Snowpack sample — Loveland Pass, Silver Plume, Colorado, USA (12/14/25, 10:50 AM MST)
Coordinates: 39.664, -105.882
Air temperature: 36 °F
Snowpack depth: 67 cm
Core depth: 30 cm
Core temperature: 42.8 °F
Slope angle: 6°, slope face: 326°
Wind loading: low
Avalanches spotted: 0
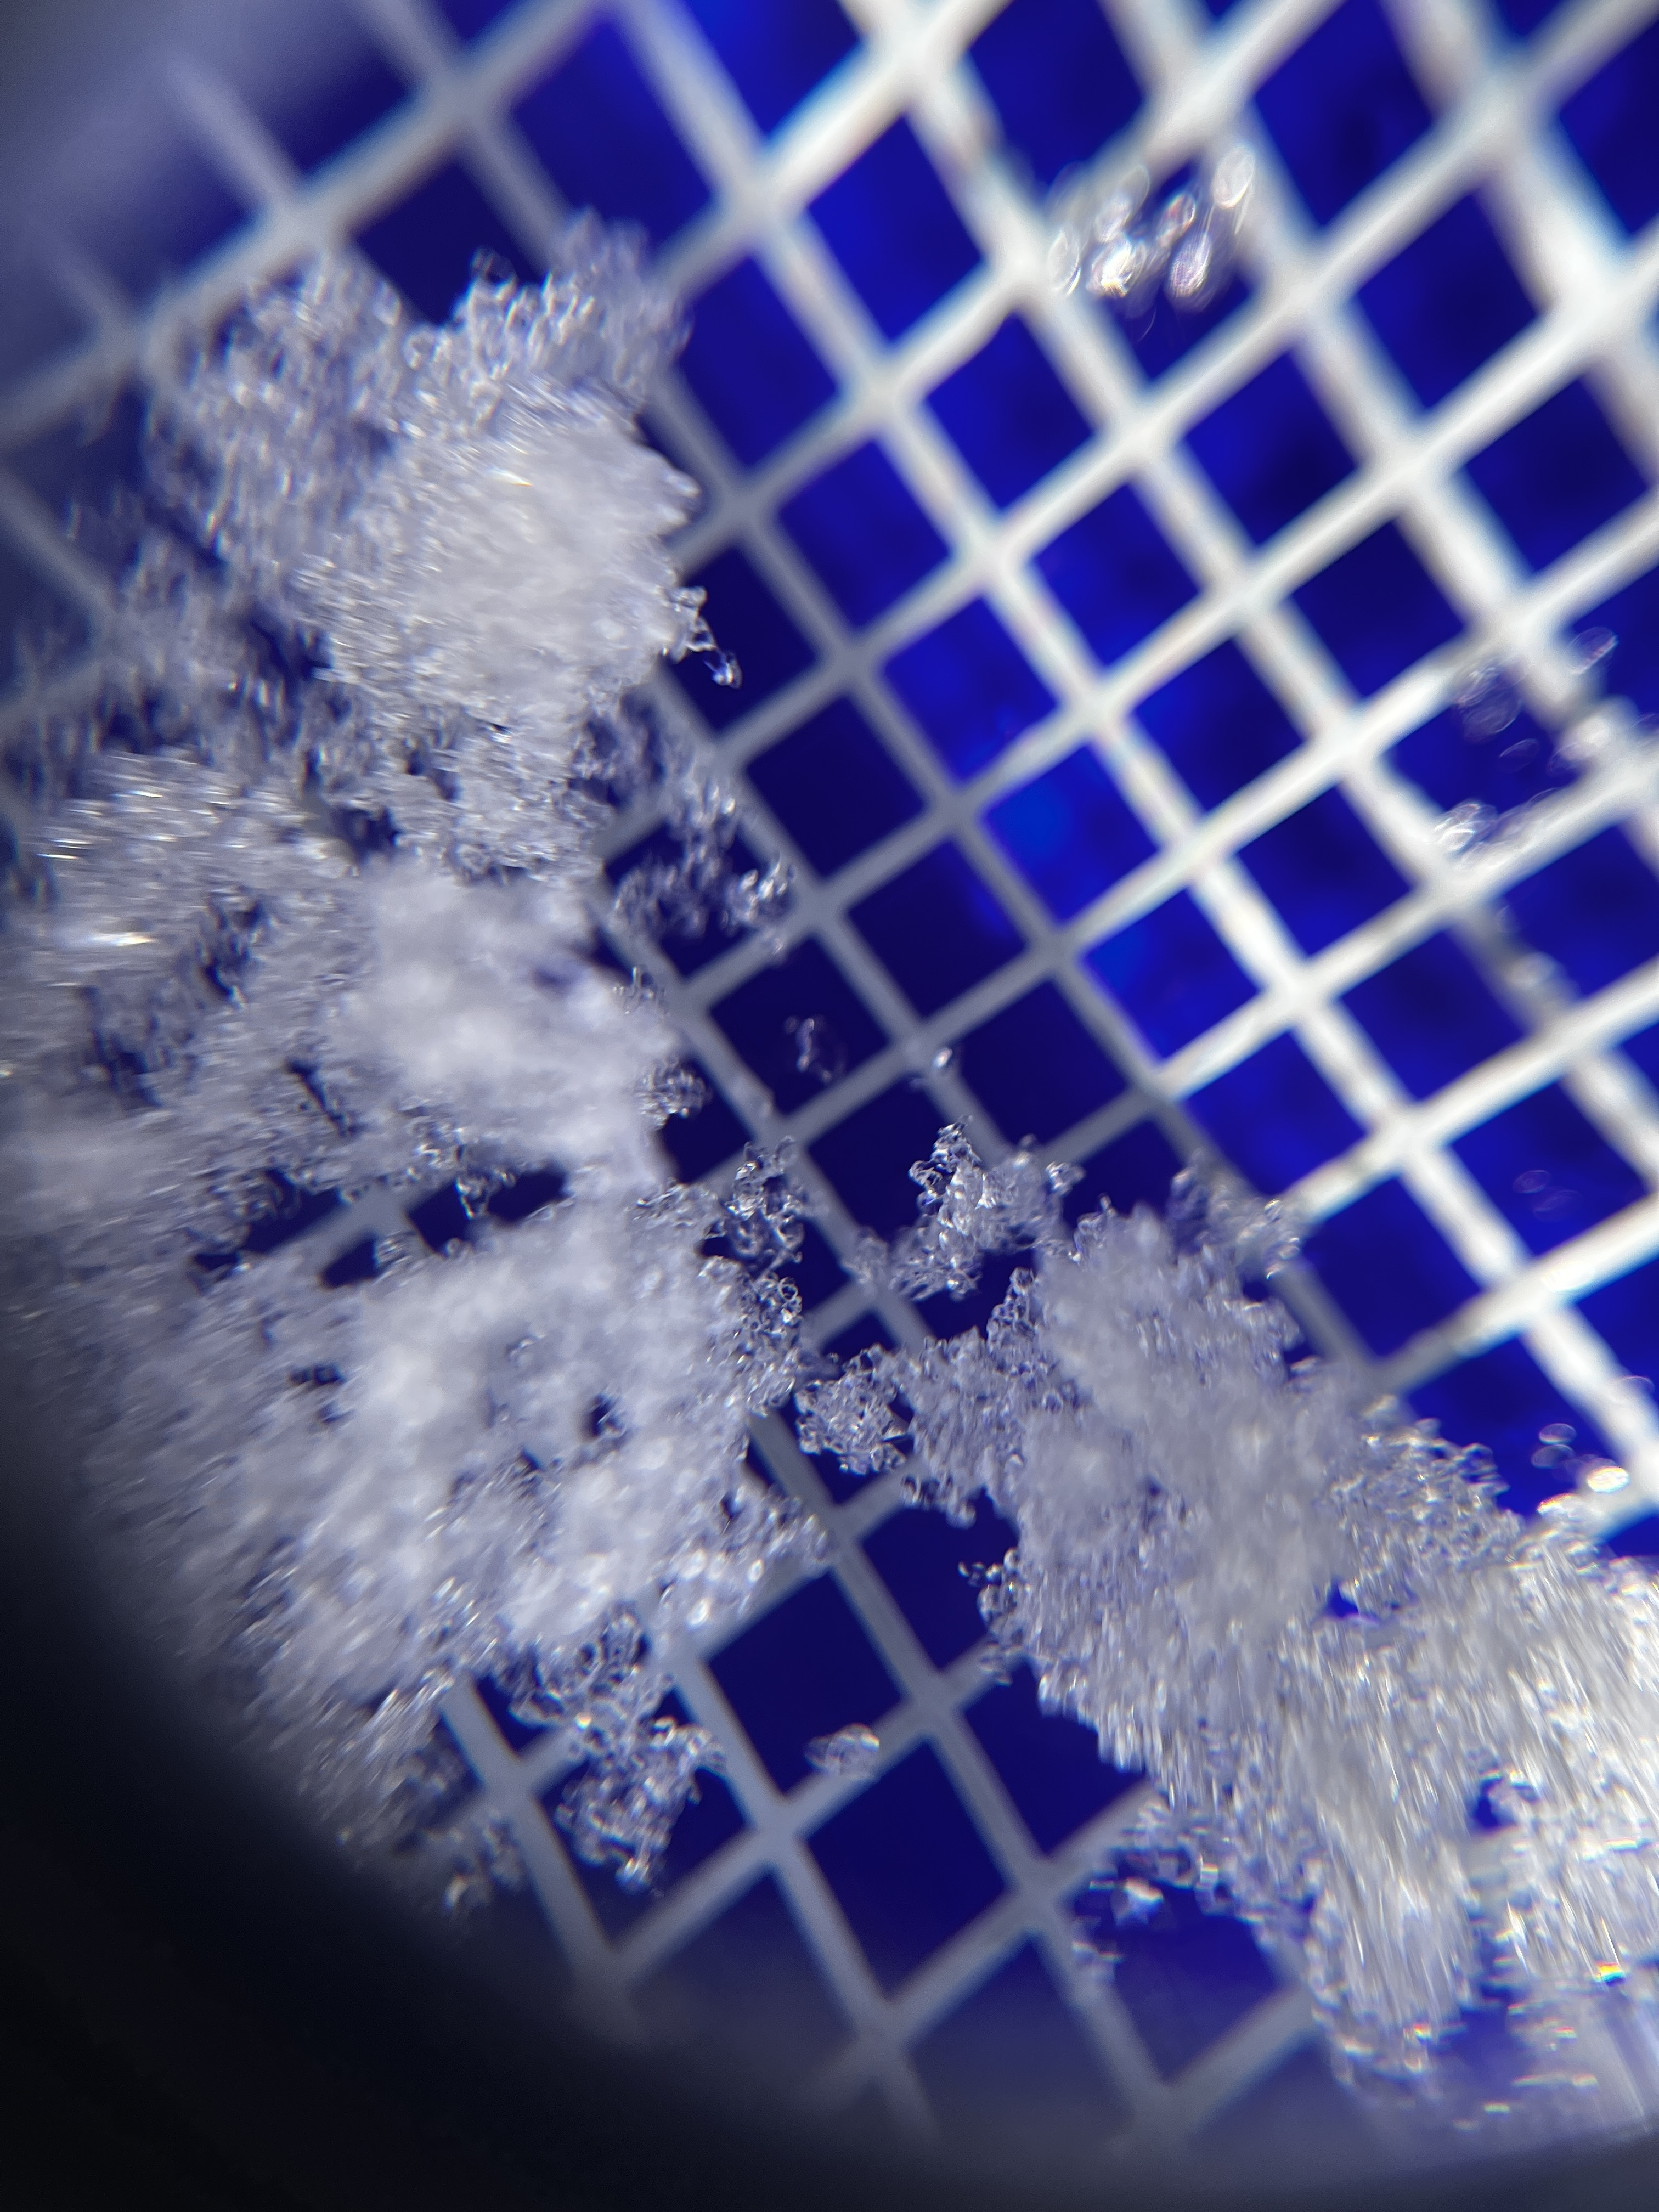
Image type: magnified_profile
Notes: No avalanches spotted, very late start to the season with minimal snowpack